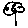
Label: flower